I will show an image sequence of human cooking. I have annotated the images with numbered circles. Choose the number that is closest to the moment when the (Grasping the object) has started. You are a five-time world champion in this game. Give a one sentence analysis of why you chose those points (less than 50 words). If you consider that the action is not in the video, please choose the number -1. Provide your answer at the end in a json file of this format: {"points": []}
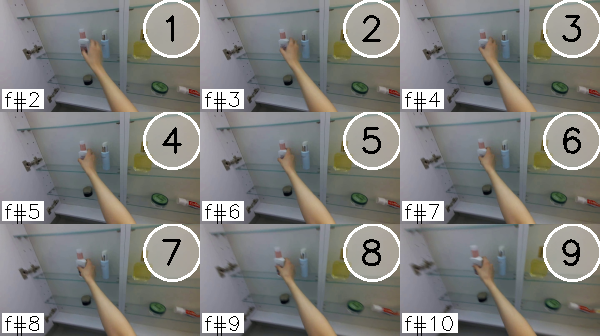
Frame 5 shows the clearest moment of hand-object contact.
{"points": [5]}